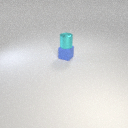
small cyan metal cylinder above small blue rubber cube